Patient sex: M
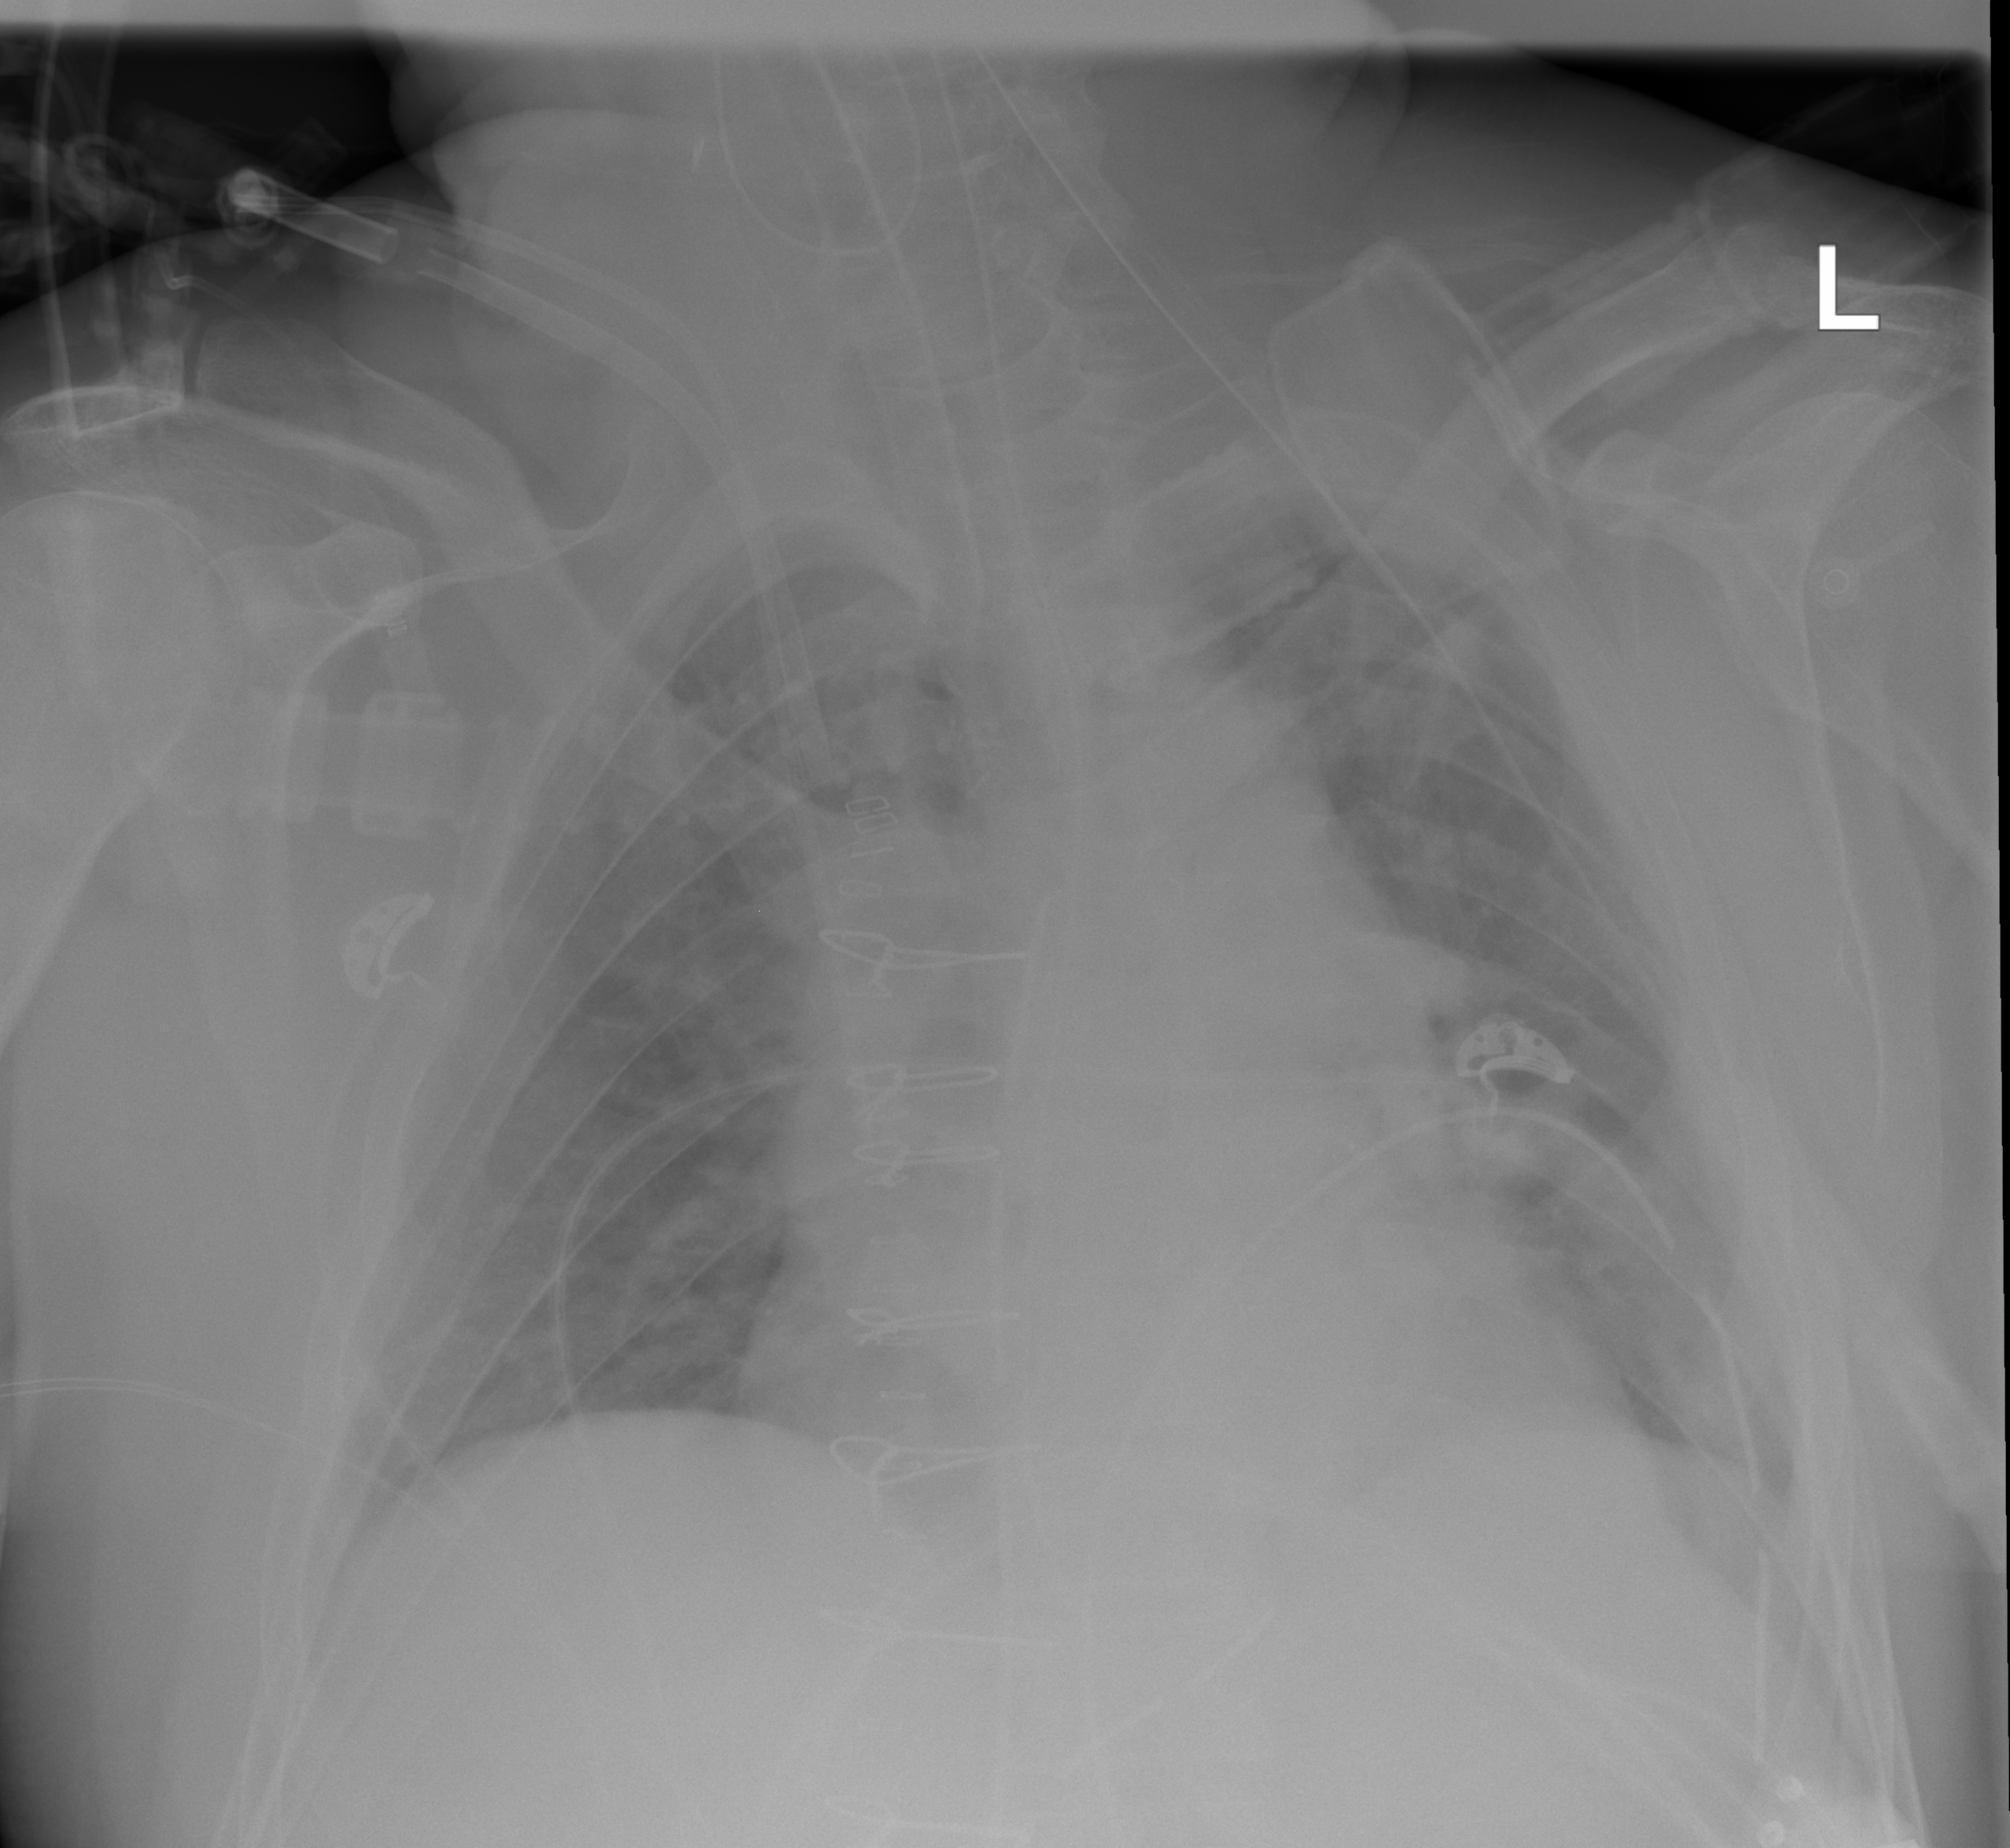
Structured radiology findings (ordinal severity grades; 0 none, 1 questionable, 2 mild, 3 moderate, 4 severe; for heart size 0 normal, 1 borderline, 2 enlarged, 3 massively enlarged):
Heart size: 2
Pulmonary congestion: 2
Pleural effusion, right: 0
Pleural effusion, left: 0
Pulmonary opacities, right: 0
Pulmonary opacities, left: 0
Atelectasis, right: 0
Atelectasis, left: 2